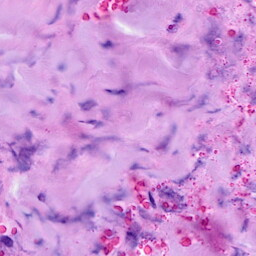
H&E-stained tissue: Breast